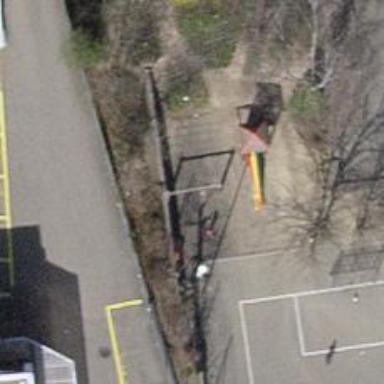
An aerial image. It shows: Playground with swings.